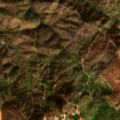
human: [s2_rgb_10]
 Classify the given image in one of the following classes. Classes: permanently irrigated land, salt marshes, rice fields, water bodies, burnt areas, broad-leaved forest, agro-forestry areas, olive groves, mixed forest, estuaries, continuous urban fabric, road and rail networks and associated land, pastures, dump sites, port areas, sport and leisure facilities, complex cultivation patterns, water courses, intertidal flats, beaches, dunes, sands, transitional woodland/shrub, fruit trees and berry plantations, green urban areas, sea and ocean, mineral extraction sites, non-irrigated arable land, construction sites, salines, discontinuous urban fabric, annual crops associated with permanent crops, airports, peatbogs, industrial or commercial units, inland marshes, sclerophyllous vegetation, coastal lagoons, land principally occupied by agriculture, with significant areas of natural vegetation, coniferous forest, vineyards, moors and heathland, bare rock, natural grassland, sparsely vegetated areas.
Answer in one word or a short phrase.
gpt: olive groves, complex cultivation patterns, land principally occupied by agriculture, with significant areas of natural vegetation, agro-forestry areas, broad-leaved forest, transitional woodland/shrub